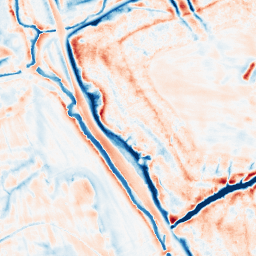
Category: edge_preserving
Decomposition family: bilateral
Decomposition parameters: d: 21
sigma_color: 150
sigma_space: 75
Upsampling method: bicubic
Upsampling parameters: scale: 2
Upsampling scale: 2